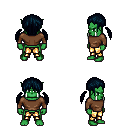
a pixel art fantasy rpg character, male body template, orc, green skin, brown long-sleeve shirt, gold greaves, raven twin-tailed hairstyle, four views (front, back, left, right), 2x2 character sprite sheet, small pixel art, hard edges, no anti-aliasing